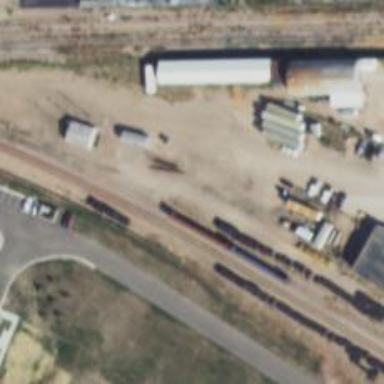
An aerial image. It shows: Abandoned railway siding.